Question: I'm using the Windows Phone 8.1 <URL>
It's displaying the date as by default and I can't see any way to change this to the 'correct' way of .
This is how I declare the DatePicker
'''
<DatePicker Name="datePicker" HorizontalAlignment="Center" MonthFormat="{}{month.full}"/>
'''
displaying it as

I can see in the linked msdn article that I can use a <URL> in conjunction with ComboBox selectors but that's not an option for me.
Is it possible?
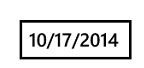
Answer: To Edit the Template
In Xaml every control has a style which you can manipulate, to change it's look and feel. Controls also inherit from one another, for example a date picker is made up of a button and a content container. And a button is made up of a border and a content container.
To Update the date pickers style.. Right click on the date picker control in visual studio from the Menu click edit template then click edit a copy. For this example you want to edit the style of the button template with in the date picker Template...
You will also need to create a Converter class to used in the template
This answer worked for me
Page with date picker...
'''
<Page
x:Class="DatePikerAnswer.MainPage"
xmlns="http://schemas.microsoft.com/winfx/2006/xaml/presentation"
xmlns:x="http://schemas.microsoft.com/winfx/2006/xaml"
xmlns:local="using:DatePikerAnswer"
xmlns:d="http://schemas.microsoft.com/expression/blend/2008"
xmlns:mc="http://schemas.openxmlformats.org/markup-compatibility/2006"
mc:Ignorable="d"
Background="{ThemeResource ApplicationPageBackgroundThemeBrush}">
<Page.Resources>
<!-- Format Converter -->
<local:DateConverter x:Key="FormatConverter"/>
<!-- My Button Style-->
<Thickness x:Key="PhoneBorderThickness">2.5</Thickness>
<FontWeight x:Key="PhoneButtonFontWeight">Semibold</FontWeight>
<x:Double x:Key="TextStyleLargeFontSize">18.14</x:Double>
<x:Double x:Key="PhoneButtonMinHeight">57.5</x:Double>
<x:Double x:Key="PhoneButtonMinWidth">109</x:Double>
<Thickness x:Key="PhoneTouchTargetOverhang">0,9.5</Thickness>
<SolidColorBrush x:Key="ButtonDisabledBackgroundThemeBrush" Color="Transparent"/>
<Style x:Key="MyButtonStyle" TargetType="Button">
<Setter Property="Background" Value="Transparent"/>
<Setter Property="BorderBrush" Value="{ThemeResource PhoneForegroundBrush}"/>
<Setter Property="Foreground" Value="{ThemeResource PhoneForegroundBrush}"/>
<Setter Property="BorderThickness" Value="{ThemeResource PhoneBorderThickness}"/>
<Setter Property="FontFamily" Value="{ThemeResource PhoneFontFamilyNormal}"/>
<Setter Property="FontWeight" Value="{ThemeResource PhoneButtonFontWeight}"/>
<Setter Property="FontSize" Value="{ThemeResource TextStyleLargeFontSize}"/>
<Setter Property="Padding" Value="9.5,0"/>
<Setter Property="MinHeight" Value="{ThemeResource PhoneButtonMinHeight}"/>
<Setter Property="MinWidth" Value="{ThemeResource PhoneButtonMinWidth}"/>
<Setter Property="HorizontalAlignment" Value="Left"/>
<Setter Property="VerticalAlignment" Value="Center"/>
<Setter Property="Template">
<Setter.Value>
<ControlTemplate TargetType="Button">
<Grid x:Name="Grid" Background="Transparent">
<VisualStateManager.VisualStateGroups>
<VisualStateGroup x:Name="CommonStates">
<VisualStateGroup.Transitions>
<VisualTransition From="Pressed" To="PointerOver">
<Storyboard>
<PointerUpThemeAnimation Storyboard.TargetName="Grid"/>
</Storyboard>
</VisualTransition>
<VisualTransition From="PointerOver" To="Normal">
<Storyboard>
<PointerUpThemeAnimation Storyboard.TargetName="Grid"/>
</Storyboard>
</VisualTransition>
<VisualTransition From="Pressed" To="Normal">
<Storyboard>
<PointerUpThemeAnimation Storyboard.TargetName="Grid"/>
</Storyboard>
</VisualTransition>
</VisualStateGroup.Transitions>
<VisualState x:Name="Normal"/>
<VisualState x:Name="PointerOver"/>
<VisualState x:Name="Pressed">
<Storyboard>
<PointerDownThemeAnimation Storyboard.TargetName="Grid"/>
<ObjectAnimationUsingKeyFrames Storyboard.TargetProperty="Foreground" Storyboard.TargetName="ContentPresenter">
<DiscreteObjectKeyFrame KeyTime="0" Value="{ThemeResource ButtonPressedForegroundThemeBrush}"/>
</ObjectAnimationUsingKeyFrames>
<ObjectAnimationUsingKeyFrames Storyboard.TargetProperty="Background" Storyboard.TargetName="Border">
<DiscreteObjectKeyFrame KeyTime="0" Value="{ThemeResource ButtonPressedBackgroundThemeBrush}"/>
</ObjectAnimationUsingKeyFrames>
</Storyboard>
</VisualState>
<VisualState x:Name="Disabled">
<Storyboard>
<ObjectAnimationUsingKeyFrames Storyboard.TargetProperty="Foreground" Storyboard.TargetName="ContentPresenter">
<DiscreteObjectKeyFrame KeyTime="0" Value="{ThemeResource ButtonDisabledForegroundThemeBrush}"/>
</ObjectAnimationUsingKeyFrames>
<ObjectAnimationUsingKeyFrames Storyboard.TargetProperty="BorderBrush" Storyboard.TargetName="Border">
<DiscreteObjectKeyFrame KeyTime="0" Value="{ThemeResource ButtonDisabledBorderThemeBrush}"/>
</ObjectAnimationUsingKeyFrames>
<ObjectAnimationUsingKeyFrames Storyboard.TargetProperty="Background" Storyboard.TargetName="Border">
<DiscreteObjectKeyFrame KeyTime="0" Value="{ThemeResource ButtonDisabledBackgroundThemeBrush}"/>
</ObjectAnimationUsingKeyFrames>
</Storyboard>
</VisualState>
</VisualStateGroup>
</VisualStateManager.VisualStateGroups>
<Border x:Name="Border" BorderBrush="{TemplateBinding BorderBrush}" BorderThickness="{TemplateBinding BorderThickness}" Background="{TemplateBinding Background}" Margin="{ThemeResource PhoneTouchTargetOverhang}">
<ContentPresenter x:Name="ContentPresenter"
AutomationProperties.AccessibilityView="Raw"
ContentTemplate="{TemplateBinding ContentTemplate}"
Content="{Binding Content, RelativeSource={RelativeSource TemplatedParent},Converter={StaticResource FormatConverter},ConverterParameter=\{0:dd/MM/yyyy\}}"
Foreground="{TemplateBinding Foreground}"
HorizontalAlignment="{TemplateBinding HorizontalContentAlignment}"
Margin="{TemplateBinding Padding}"
VerticalAlignment="{TemplateBinding VerticalContentAlignment}"/>
</Border>
</Grid>
</ControlTemplate>
</Setter.Value>
</Setter>
</Style>
<!--DatePicker Style-->
<FontFamily x:Key="PhoneFontFamilyNormal">Segoe WP</FontFamily>
<x:Double x:Key="ContentControlFontSize">20.26</x:Double>
<Style x:Key="MyDatePickerStyle1" TargetType="DatePicker">
<Setter Property="FontFamily" Value="{ThemeResource PhoneFontFamilyNormal}"/>
<Setter Property="FontSize" Value="{ThemeResource ContentControlFontSize}"/>
<Setter Property="Foreground" Value="{ThemeResource DatePickerForegroundThemeBrush}"/>
<Setter Property="HorizontalAlignment" Value="Stretch"/>
<Setter Property="HorizontalContentAlignment" Value="Left"/>
<Setter Property="Template">
<Setter.Value>
<ControlTemplate TargetType="DatePicker">
<StackPanel x:Name="LayoutRoot" Margin="{TemplateBinding Padding}">
<ContentPresenter x:Name="HeaderContentPresenter"
ContentTemplate="{TemplateBinding HeaderTemplate}"
Content="{TemplateBinding Header}" Margin="0,0,0,-3"
Style="{StaticResource HeaderContentPresenterStyle}"/>
<Button x:Name="FlyoutButton"
BorderBrush="{TemplateBinding Foreground}"
BorderThickness="2.5"
Background="{TemplateBinding Background}"
Foreground="{TemplateBinding Foreground}"
HorizontalAlignment="Stretch"
HorizontalContentAlignment="{TemplateBinding HorizontalContentAlignment}"
IsEnabled="{TemplateBinding IsEnabled}"
Style="{StaticResource MyButtonStyle}"
Padding="6.5,0,0,3"/>
</StackPanel>
</ControlTemplate>
</Setter.Value>
</Setter>
</Style>
</Page.Resources>
<Grid>
'''
'''
</Grid>
</Page>
'''
Converter Class ...
'''
using System;
using System.Collections.Generic;
using System.Globalization;
using System.Linq;
using System.Text;
using System.Threading.Tasks;
using Windows.UI.Xaml.Data;
namespace DatePikerAnswer
{
class DateConverter : IValueConverter
{
public object Convert(object value, Type targetType, object parameter, string language)
{
if (value != null)
{
///Convert Class throws exception so can not convert to date time
string TheCurrentDate = value.ToString();
string[] Values = TheCurrentDate.Split('/');
string Day, Month, Year;
Day = Values[1];
Month = Values[0];
Year = Values[2];
string retvalue = string.Format("{0}/{1}/{2}", Day, Month, Year);
return retvalue;
}
return value;
}
public object ConvertBack(object value, Type targetType, object parameter, string language)
{
throw new NotImplementedException();
}
}
}
'''
The End Result is ...